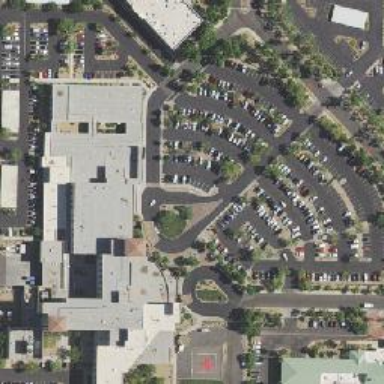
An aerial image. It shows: Healthcare facility identified as hospital.